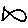
Label: fish